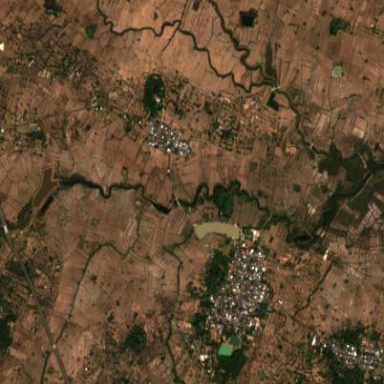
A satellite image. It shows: Farmland with rice crops being cultivated. The rice field is used to produce rice.